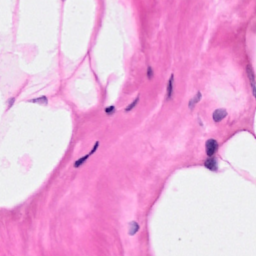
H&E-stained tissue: Breast